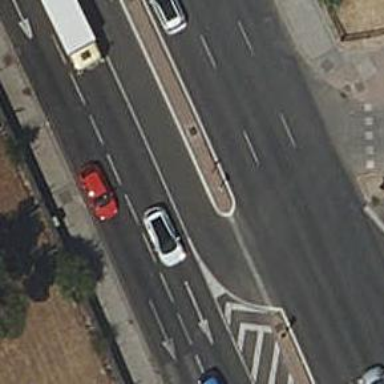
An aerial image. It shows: Road with traffic signals.